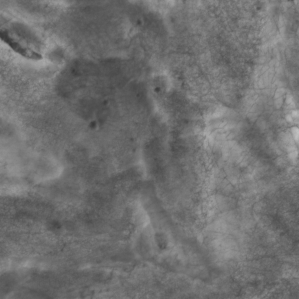
Label: non_frost